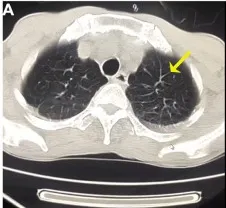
(A) Representative CT images of interlobular septal thickening at chest CT scan of both upper lungs.
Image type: radiology (ct)